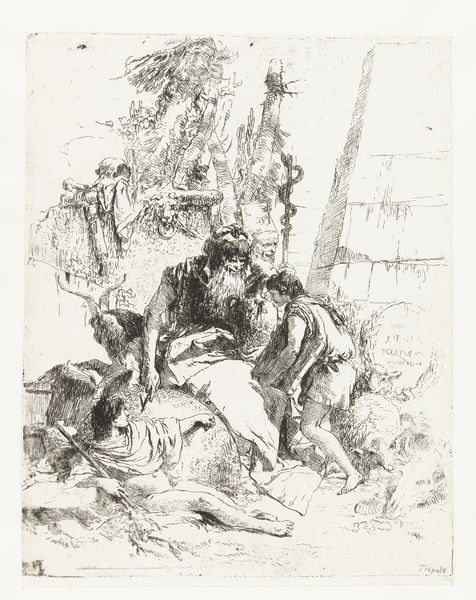
Titel: Twee tovenaars en twee jongens
Künstler: Giovanni Battista Tiepolo
Standort: Amsterdam
Institution: Rijksmuseum
Schlagwörter: gemälde, mann, dreieck, mädchen, frau, männer, zeichnung, tier, tiere, bart, tot, kühe, kind, turm, stab, mauer, lanze, inschrift, junge, schlachten, kohle, schlange, bleistift, arzt, hilfe, krieger, speer, hörner, stiere, bleistif, figurengruppe, aeskulap, helfend